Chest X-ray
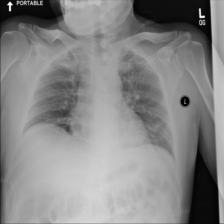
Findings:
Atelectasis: negative
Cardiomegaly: negative
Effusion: negative
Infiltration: negative
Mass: negative
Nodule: negative
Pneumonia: negative
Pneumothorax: negative
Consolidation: negative
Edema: negative
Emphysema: negative
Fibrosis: negative
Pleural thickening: negative
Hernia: negative